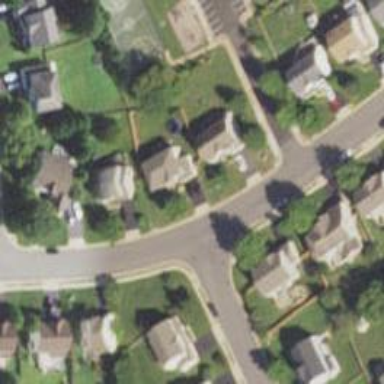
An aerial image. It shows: Residential road with asphalt surface and sidewalk on the left side.